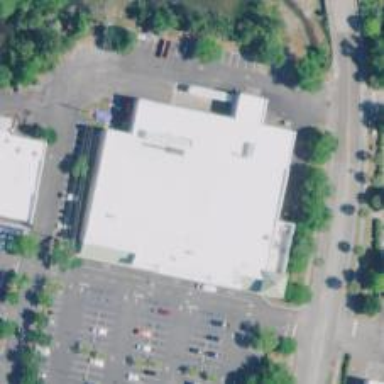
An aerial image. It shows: Supermarket.